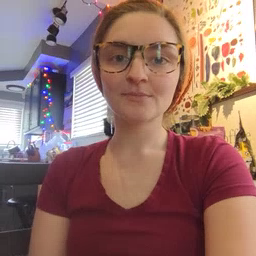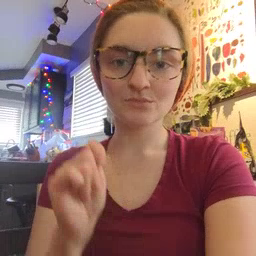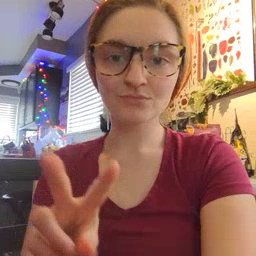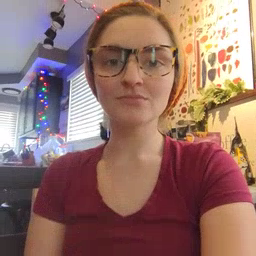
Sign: TV